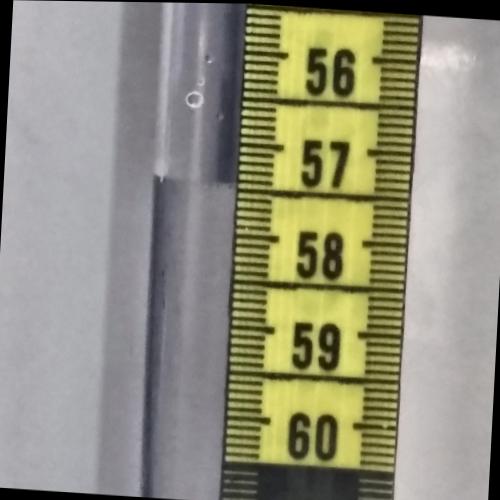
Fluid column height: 57.4 cm